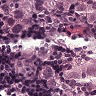
Metastatic tissue present: yes